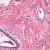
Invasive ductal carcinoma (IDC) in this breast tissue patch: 0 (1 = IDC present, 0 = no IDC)